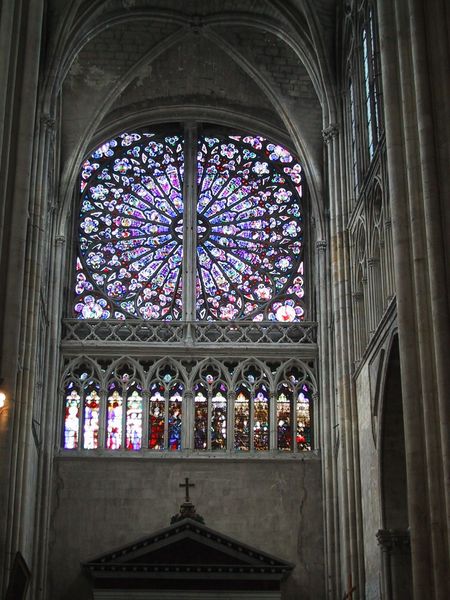
Titel: Kathedrale St. Gatien von Tours
Standort: Tours, Kathedrale St. Gatien (EU - F)
Schlagwörter: schatten, bunt, fenster, glas, licht, pfeiler, schwarz, säule, säulen, dach, rose, wand, architektur, bild, kirche, innen, gotik, rund, ecke, bogen, ort, farben, risse, giebel, mauer, kuppel, ornamente, durchgang, foto, fotografie, bögen, gang, gewölbe, kreuz, dom, rippen, münster, kathedrale, buntglas, dienste, glasfenster, glasmalerei, gotisch, kreuzgratgewölbe, obergaden, rosette, spitzbogen, kapelle, bunte, heilige, notre dame, gotteshaus, neugotik, kirchenfenster, dreipass, bägen, lichtgaden, rosettenfenster, segmente, 12 apostel